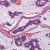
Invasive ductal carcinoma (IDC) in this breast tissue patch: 1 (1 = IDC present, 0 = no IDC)